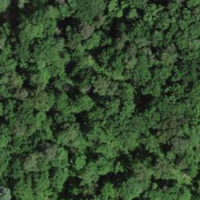
EUNIS habitat code: 41
Species observed at this site:
Equisetum hyemale